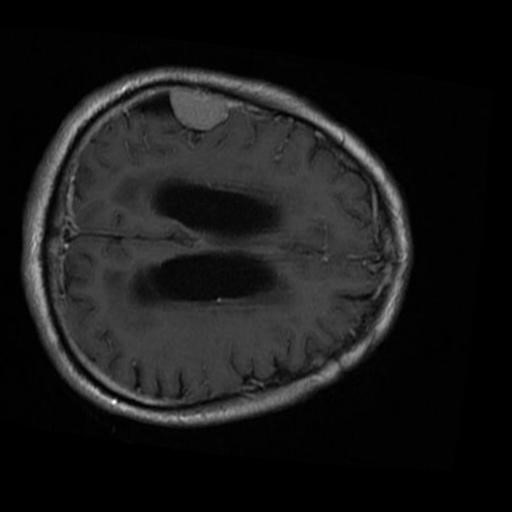
Label: brain_menin